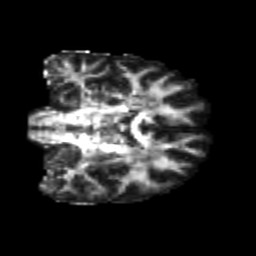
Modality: FA
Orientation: coronal
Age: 21
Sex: female
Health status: healthy
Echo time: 0.074 s